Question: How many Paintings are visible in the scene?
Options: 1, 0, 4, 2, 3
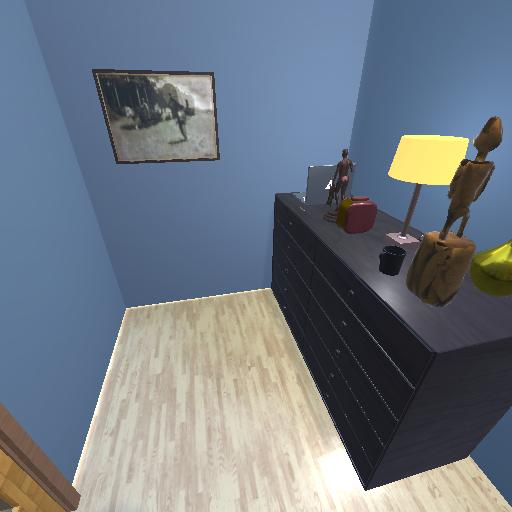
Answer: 1